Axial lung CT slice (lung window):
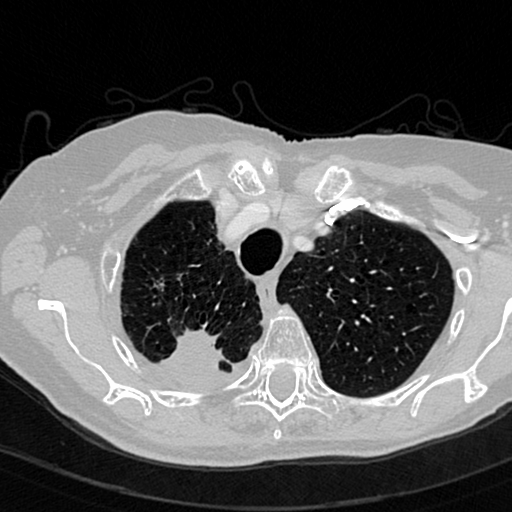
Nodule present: no